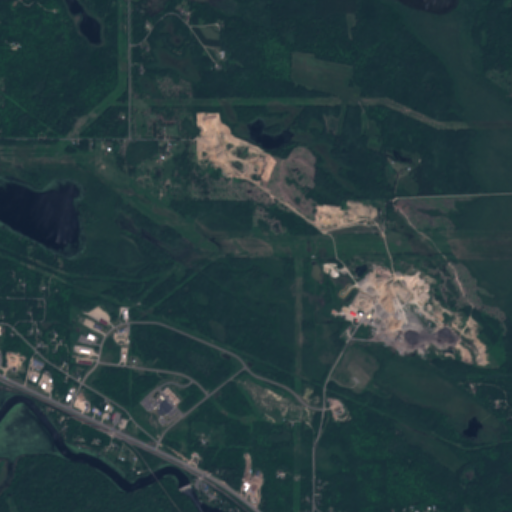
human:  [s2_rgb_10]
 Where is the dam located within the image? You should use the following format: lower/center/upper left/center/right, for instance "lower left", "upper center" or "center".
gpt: The dam is located in the lower center of the image.
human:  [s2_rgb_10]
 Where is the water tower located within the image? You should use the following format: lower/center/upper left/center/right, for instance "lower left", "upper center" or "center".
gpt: The water tower is located in the lower left of the image.
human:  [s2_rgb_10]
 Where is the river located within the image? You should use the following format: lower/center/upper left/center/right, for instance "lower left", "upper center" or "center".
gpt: The river is located in the lower left of the image.
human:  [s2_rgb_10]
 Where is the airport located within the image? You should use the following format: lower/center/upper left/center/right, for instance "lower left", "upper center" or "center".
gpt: There is no airport in the image.